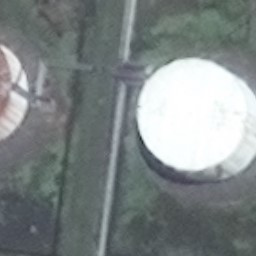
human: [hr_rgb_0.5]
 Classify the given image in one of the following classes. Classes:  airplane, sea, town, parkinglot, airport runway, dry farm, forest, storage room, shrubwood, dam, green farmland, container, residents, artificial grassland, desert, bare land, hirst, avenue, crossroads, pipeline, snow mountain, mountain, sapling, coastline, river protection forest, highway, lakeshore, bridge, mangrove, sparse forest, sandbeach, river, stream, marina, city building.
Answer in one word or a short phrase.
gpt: storage room